Field crop: maize
Growth stage: 2
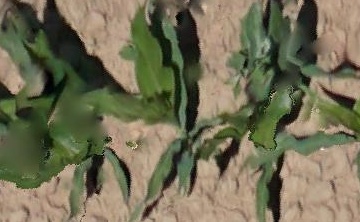
Species: maize